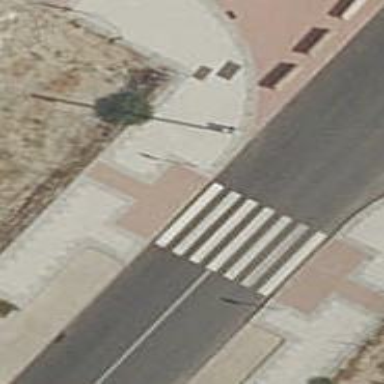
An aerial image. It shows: Uncontrolled zebra crossing on the road.